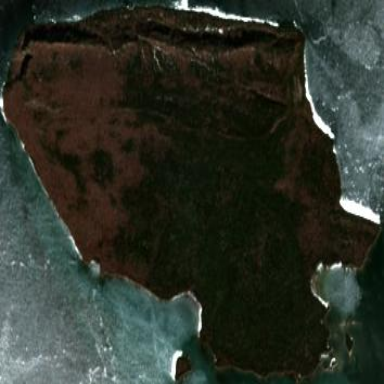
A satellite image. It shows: Island.